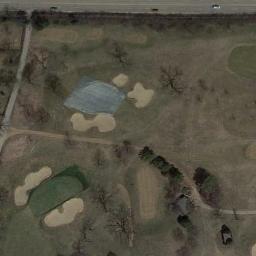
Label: golf_course